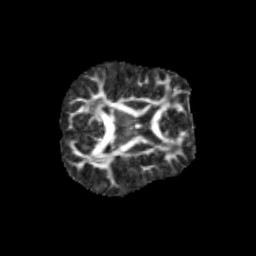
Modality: FA
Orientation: axial
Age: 10
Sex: male
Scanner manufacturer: siemens
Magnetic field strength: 3 T
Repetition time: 3.8 s
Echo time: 0.07 s